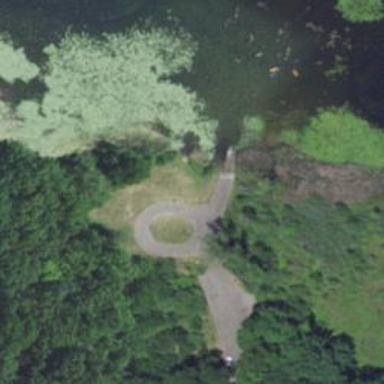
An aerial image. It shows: Slipway on leisure land.